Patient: sex M, age 37
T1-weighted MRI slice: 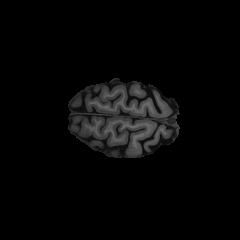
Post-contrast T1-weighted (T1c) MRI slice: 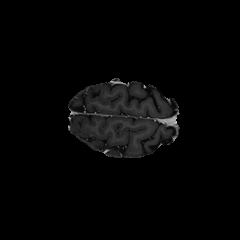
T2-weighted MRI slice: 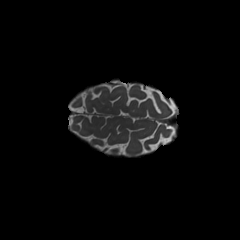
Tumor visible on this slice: no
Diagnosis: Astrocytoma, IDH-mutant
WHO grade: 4